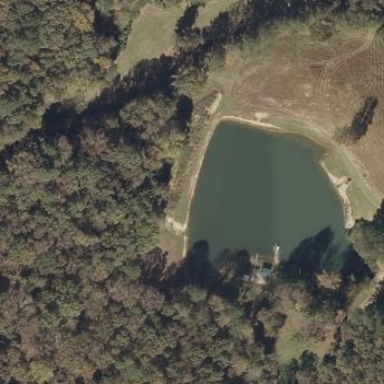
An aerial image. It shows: Peaceful pond surrounded by nature.